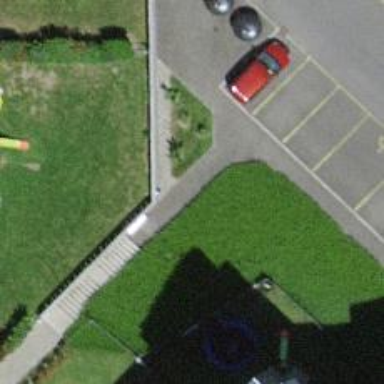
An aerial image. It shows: Road with steps.